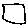
Label: square